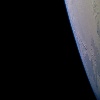
Label: space